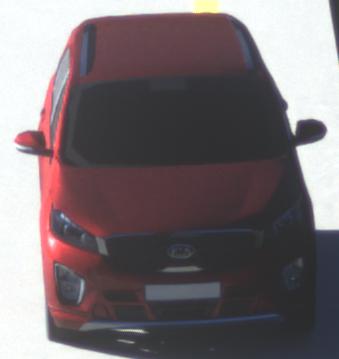
Make: KIA
Model: Sorento 2.2 CRDi
Detailed model: Sorento (UM)
Model produced from: 2015/03
Model produced until: 2017/10
Doors: 5
Color: red
Road condition: dry road
Daytime: sunrise or sunset
Contrast: medium contrast